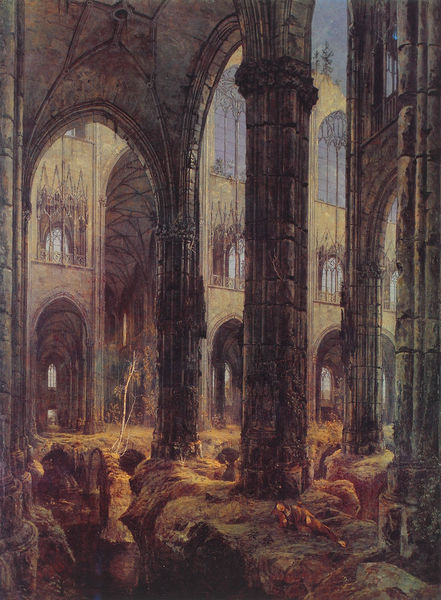
Titel: Gotische Kirchenruine
Künstler: Karl Blechen
Institution: Dresden, Gemäldegalerie Neue Meister
Schlagwörter: gemälde, himmel, mann, fenster, pfeiler, stützen, säulen, tiere, kirche, person, pflanzen, gotik, bogen, heu, fels, verlassen, romantik, liegend, hoch, ruine, gewölbe, offen, gruft, bündelpfeiler, gotisch, spitzbogen, schlafender, vertikal